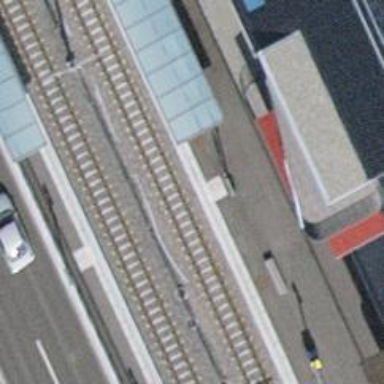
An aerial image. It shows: Stop position for light rail public transport.